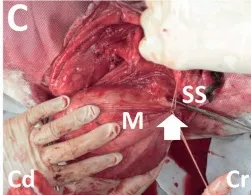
Photos of the surgical procedure for resection of the back mass. (C) Two braided silk sutures (SS) are set around the part of the vessel's entry (arrow) to the mass (M).
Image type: medical_photograph (other_medical_photograph)